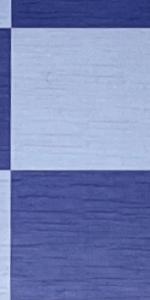
Label: Empty